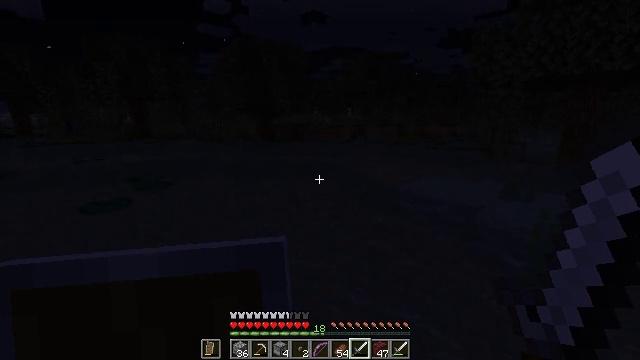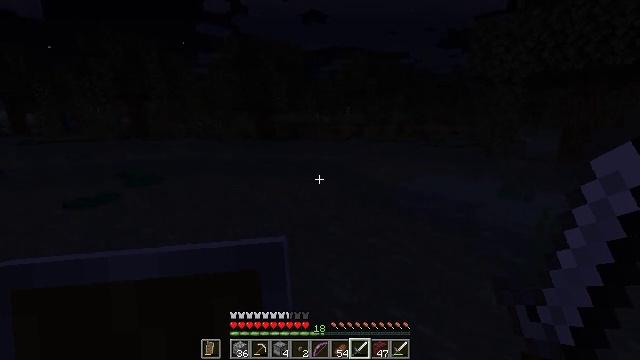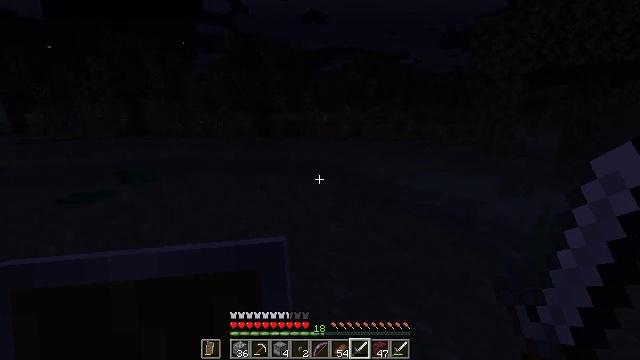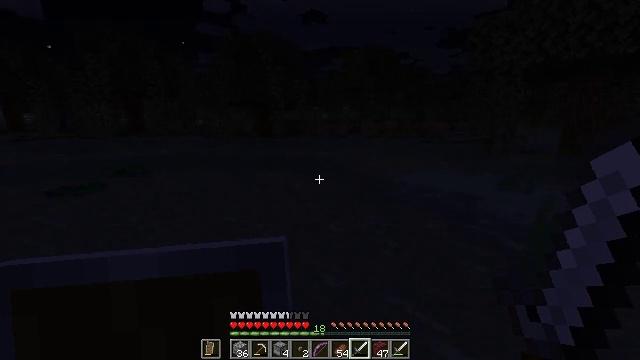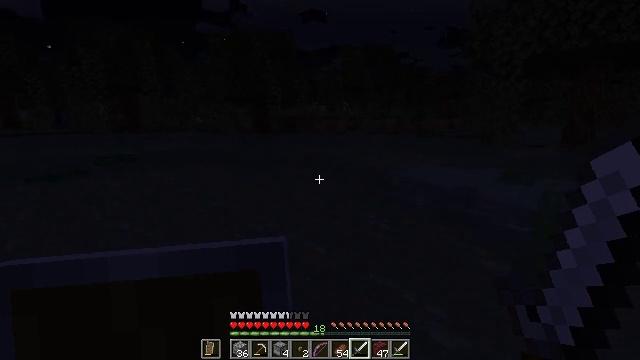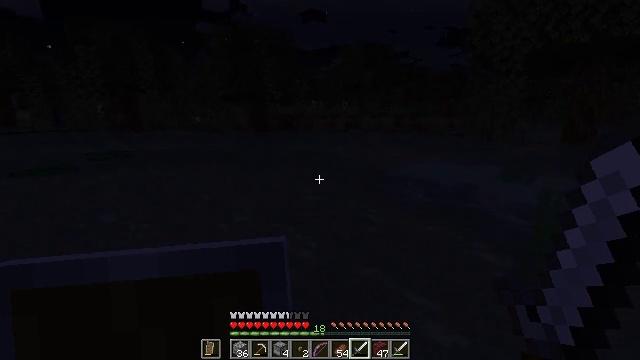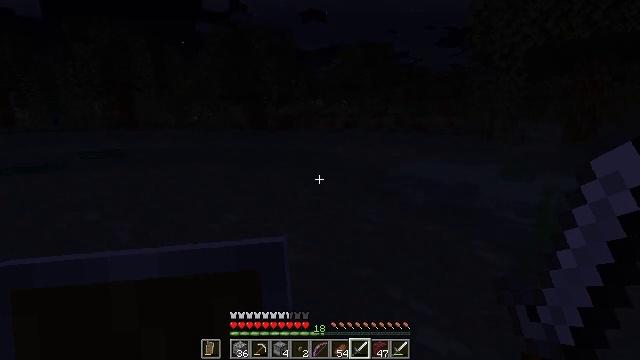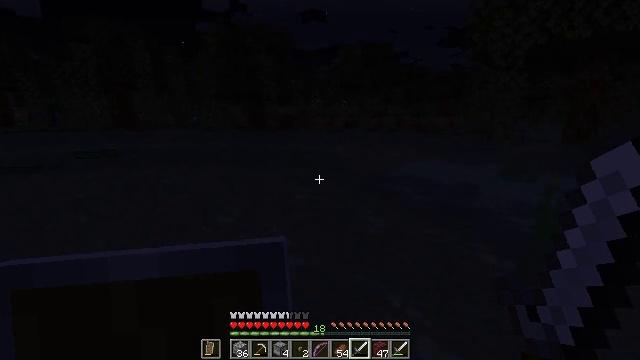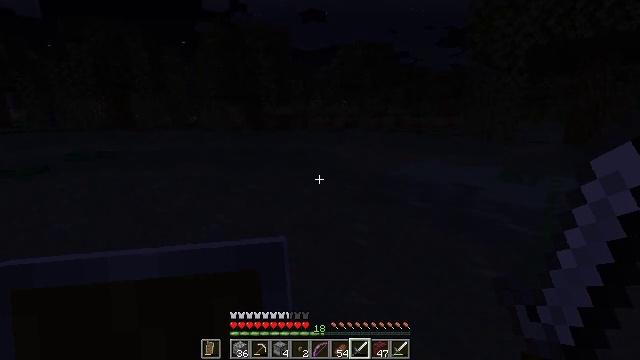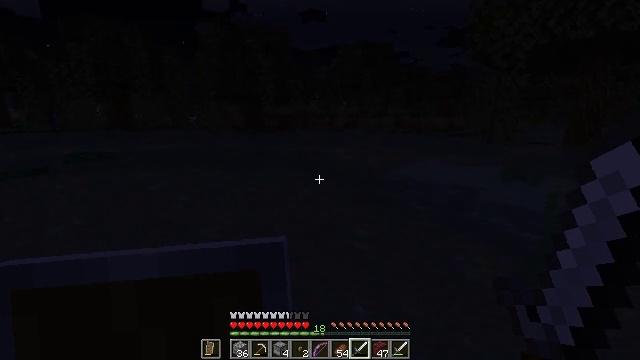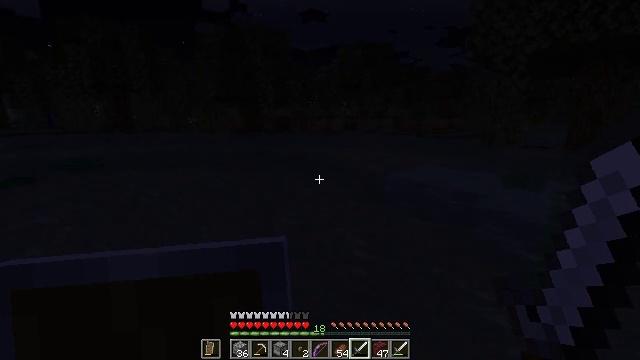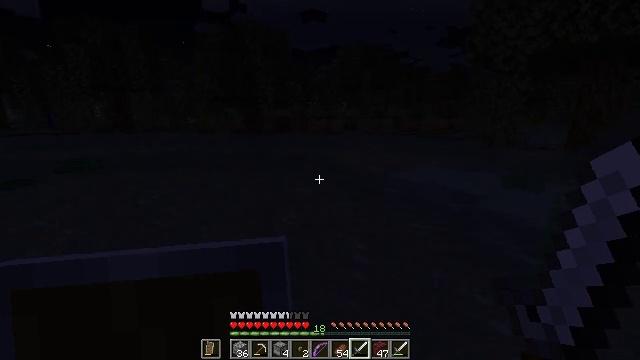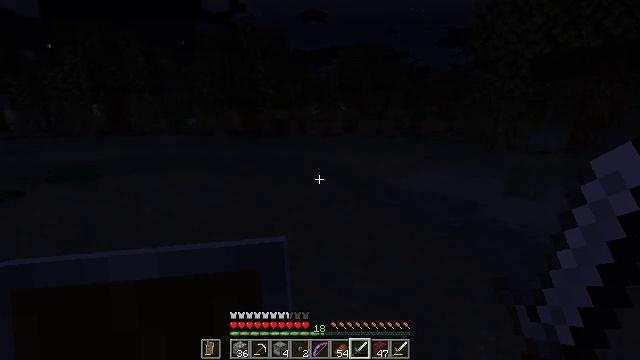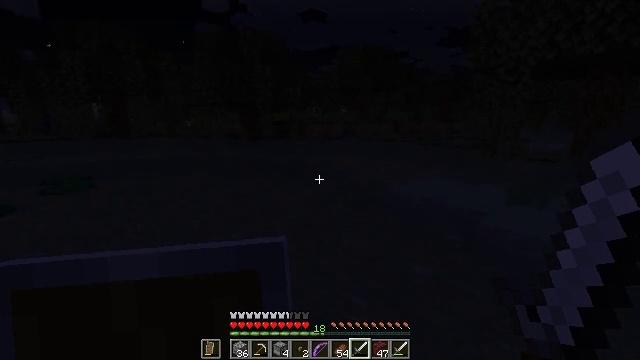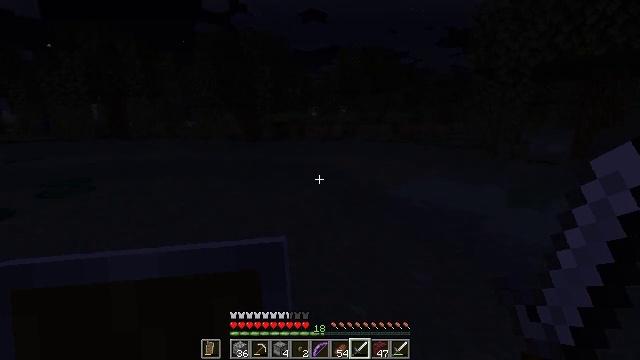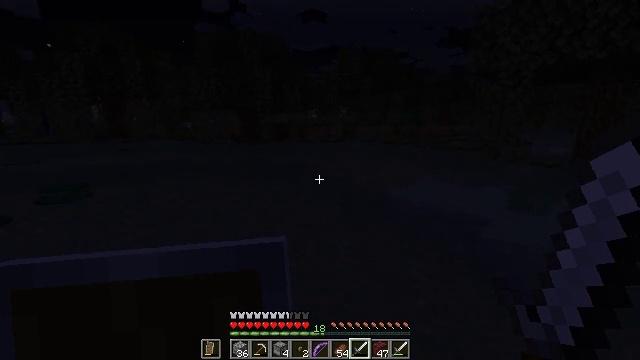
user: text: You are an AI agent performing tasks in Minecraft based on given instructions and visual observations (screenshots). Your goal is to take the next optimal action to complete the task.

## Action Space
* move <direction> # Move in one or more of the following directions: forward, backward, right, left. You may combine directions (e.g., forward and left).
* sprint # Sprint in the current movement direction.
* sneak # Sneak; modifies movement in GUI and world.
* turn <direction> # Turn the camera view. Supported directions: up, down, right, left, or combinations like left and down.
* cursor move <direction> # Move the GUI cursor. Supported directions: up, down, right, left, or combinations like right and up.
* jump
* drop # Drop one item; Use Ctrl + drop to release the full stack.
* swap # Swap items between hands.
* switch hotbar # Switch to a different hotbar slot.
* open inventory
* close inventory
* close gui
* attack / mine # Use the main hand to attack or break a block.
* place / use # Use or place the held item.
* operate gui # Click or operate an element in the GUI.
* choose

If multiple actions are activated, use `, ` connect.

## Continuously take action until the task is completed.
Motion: motion action
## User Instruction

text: Hunt a slime.
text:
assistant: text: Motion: move forward and move right, jump
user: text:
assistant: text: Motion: move forward and move right, jump
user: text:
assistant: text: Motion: move forward and move right, jump
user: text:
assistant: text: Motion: move forward and move right, jump
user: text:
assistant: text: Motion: move forward, jump
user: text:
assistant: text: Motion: move forward, jump
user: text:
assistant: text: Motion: move forward, jump
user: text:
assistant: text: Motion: move forward, jump
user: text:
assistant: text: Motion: move forward, jump
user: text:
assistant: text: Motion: move forward, jump
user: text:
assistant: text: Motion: move forward, jump
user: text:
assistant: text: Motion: move forward, jump
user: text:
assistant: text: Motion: move forward, jump
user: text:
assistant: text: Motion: move forward, jump
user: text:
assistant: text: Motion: move forward, jump
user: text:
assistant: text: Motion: move forward, jump
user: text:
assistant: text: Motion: move forward, jump
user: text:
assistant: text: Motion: move forward, jump
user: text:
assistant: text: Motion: move forward, jump
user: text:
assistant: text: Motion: move forward, jump
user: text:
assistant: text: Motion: move forward, jump
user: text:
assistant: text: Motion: move forward, jump
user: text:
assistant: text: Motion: move forward, jump
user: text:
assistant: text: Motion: move forward, jump
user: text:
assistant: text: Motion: move forward, jump
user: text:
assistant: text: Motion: move forward and move right, jump
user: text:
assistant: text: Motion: move forward and move right, jump
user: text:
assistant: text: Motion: move forward and move right, jump
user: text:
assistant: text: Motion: move forward and move right, jump
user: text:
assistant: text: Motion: move forward and move right, jump